Field crop: tomato
Growth stage: 2
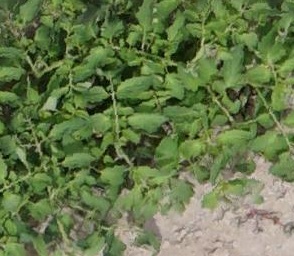
Species: tomato